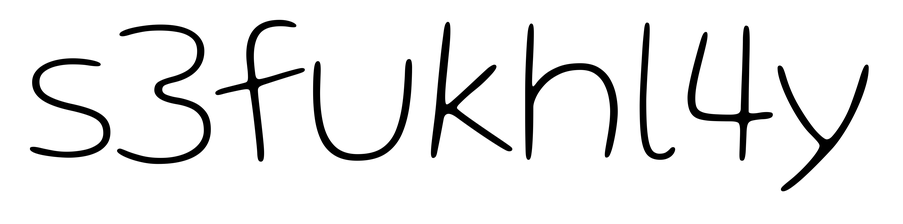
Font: Gluten_Thin